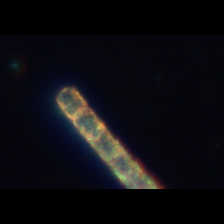
Taxon: Lauderia_Hemiaulus
Group: Diatoms